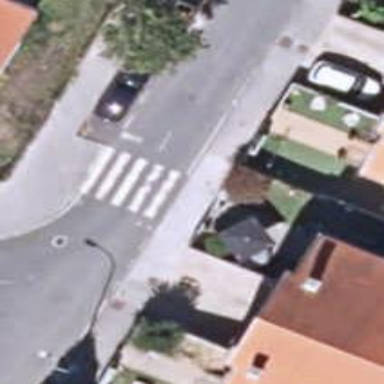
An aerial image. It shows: Zebra crossing on the road.